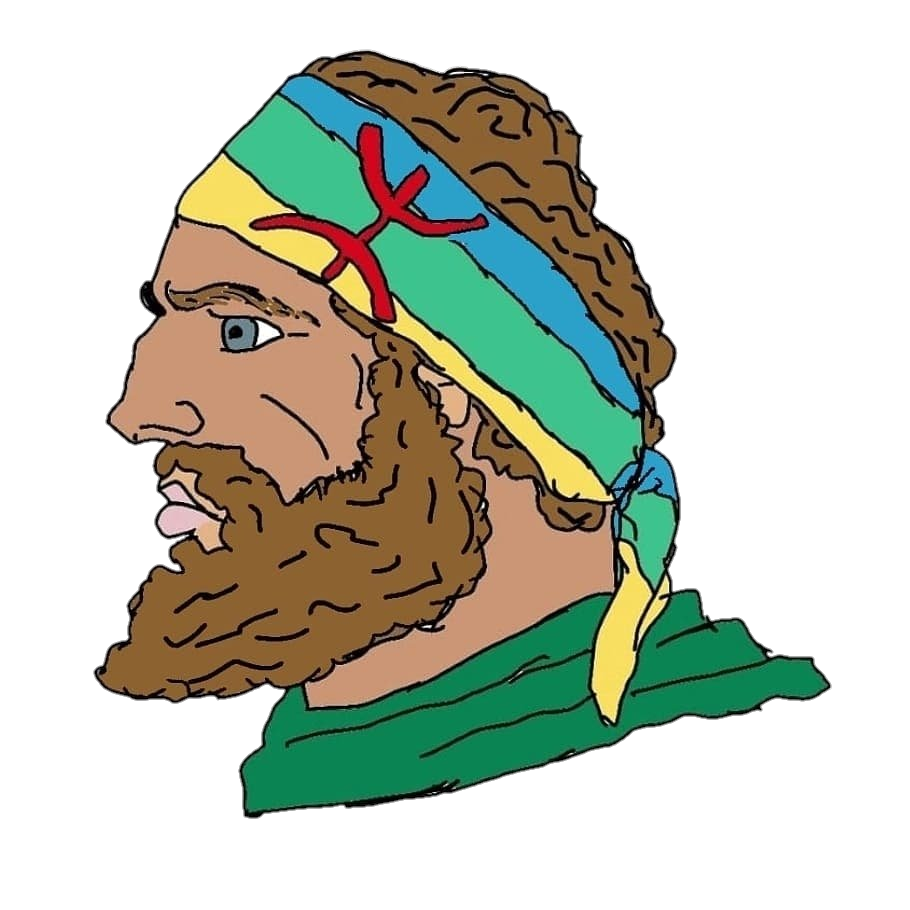
Label: 4_Yes_Chad